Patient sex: F
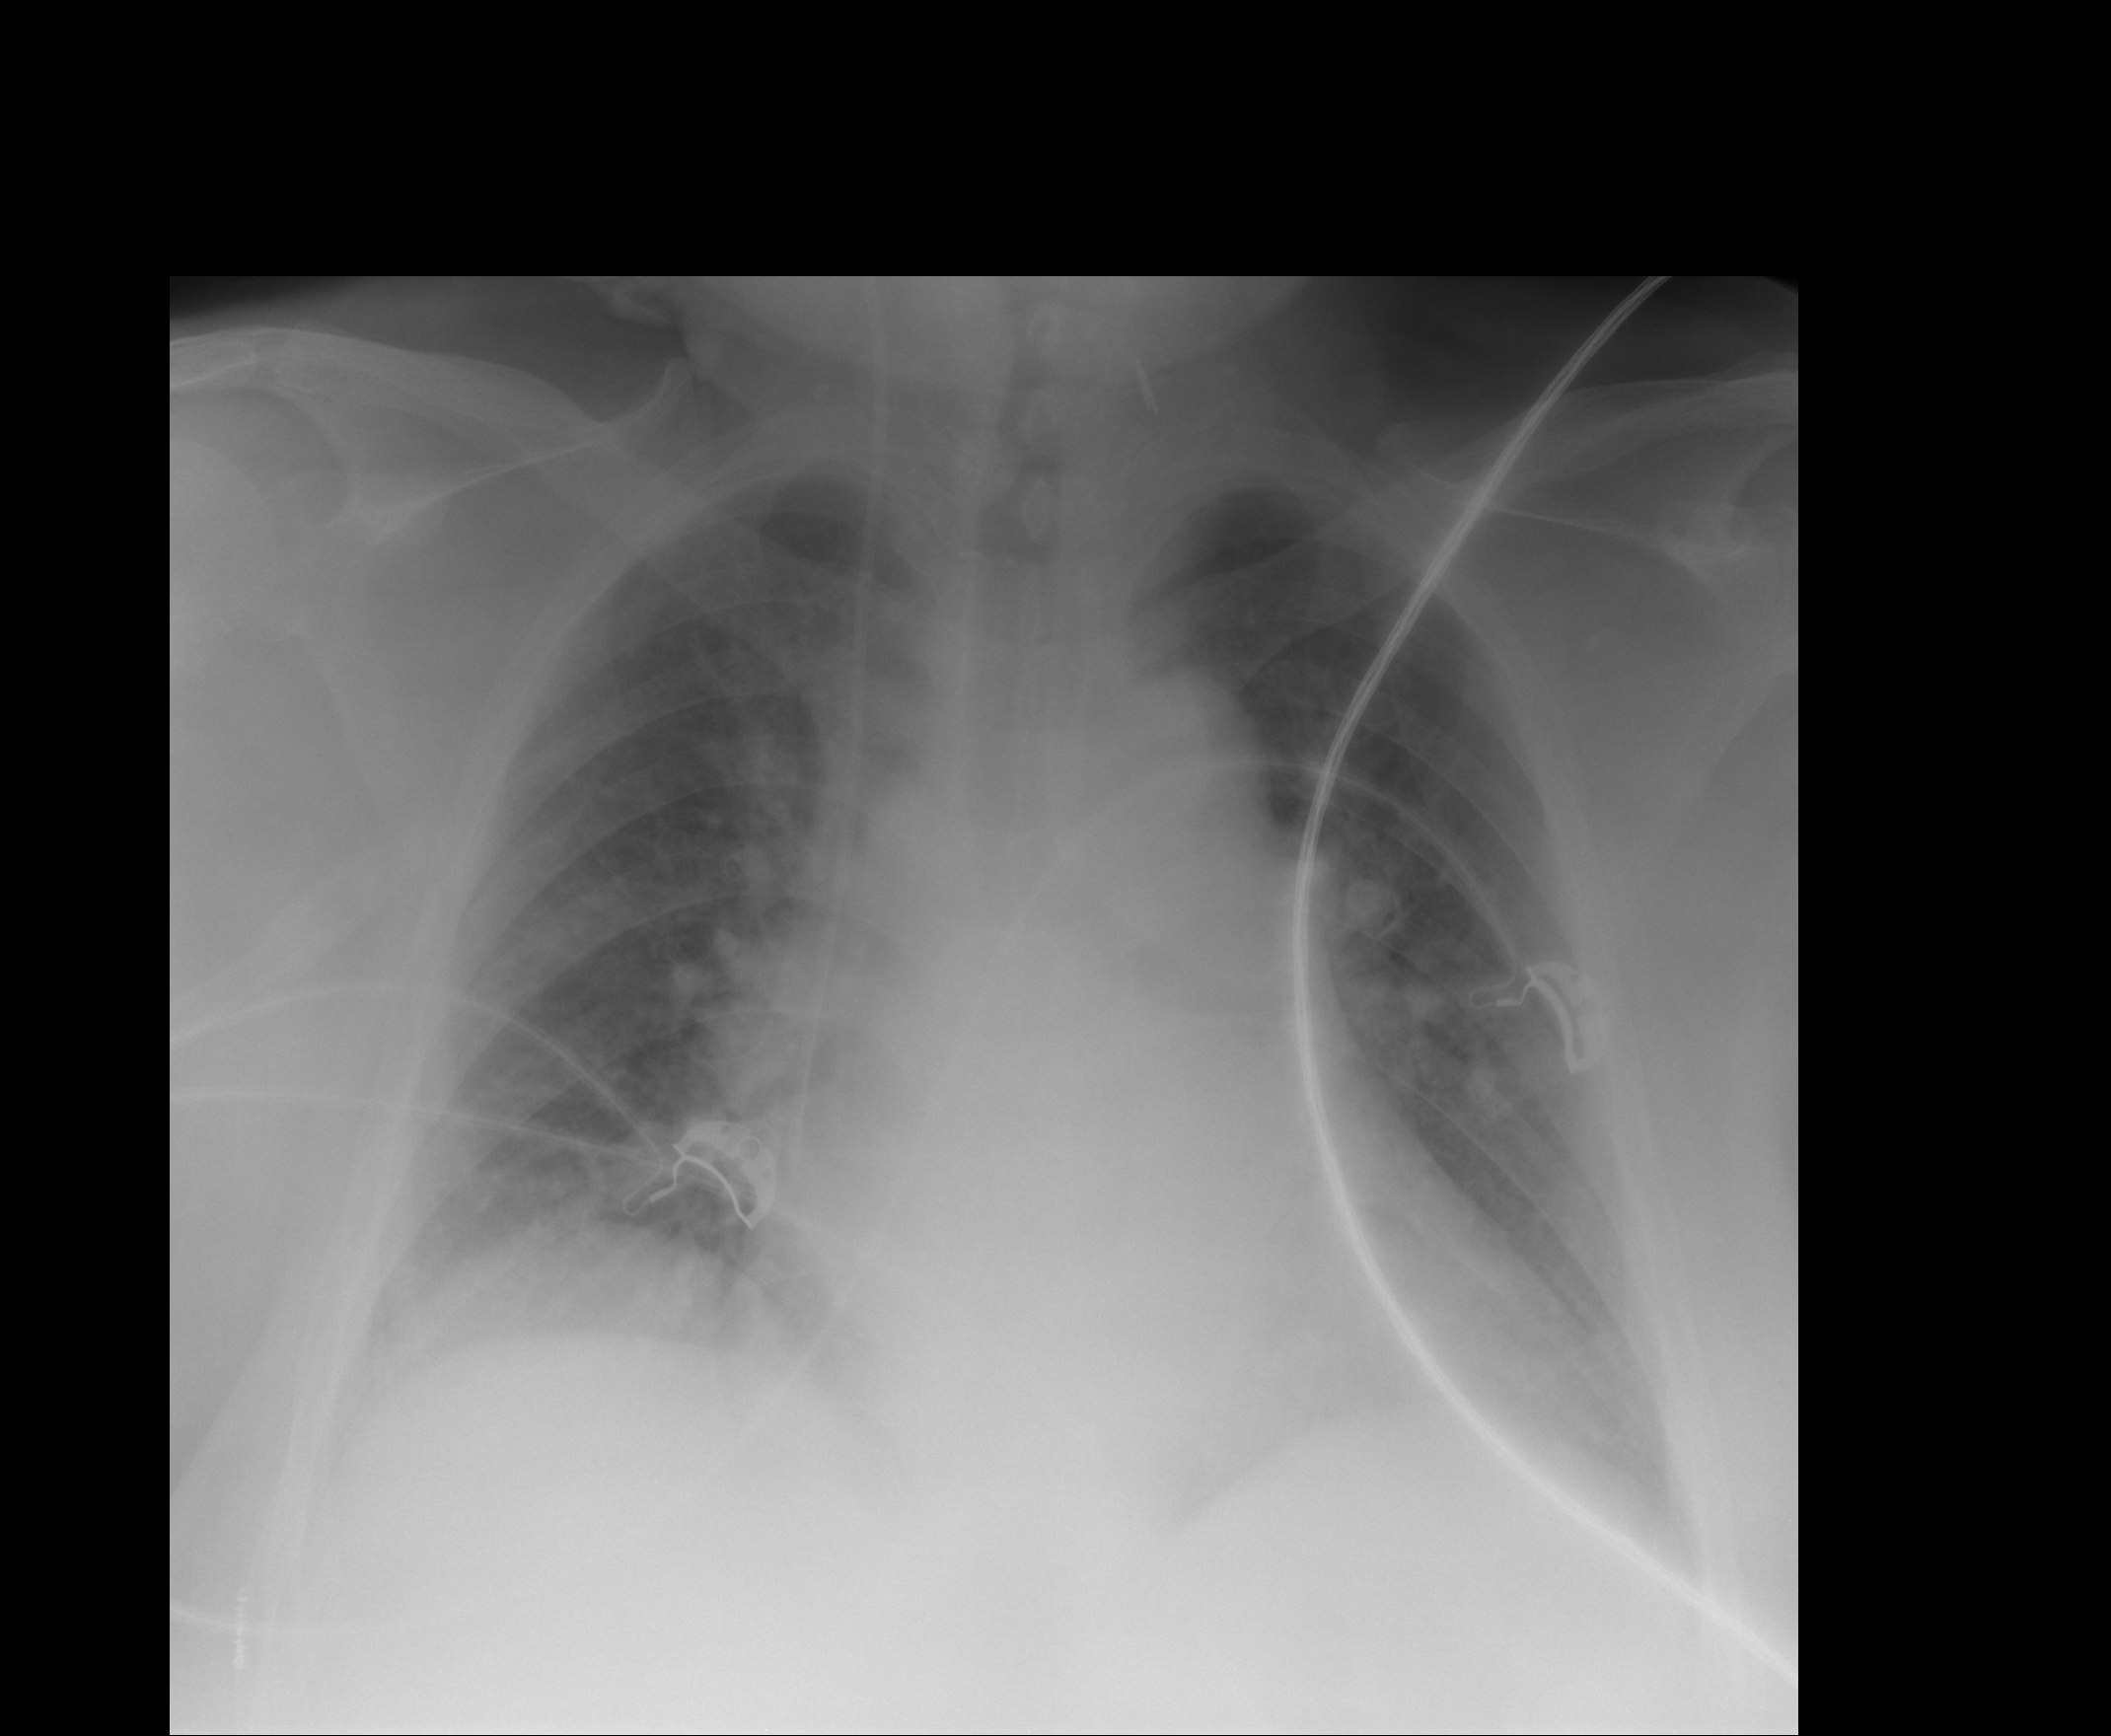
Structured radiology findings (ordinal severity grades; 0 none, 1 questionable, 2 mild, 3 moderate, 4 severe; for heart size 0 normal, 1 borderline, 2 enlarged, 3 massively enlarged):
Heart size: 2
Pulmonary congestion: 2
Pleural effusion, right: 0
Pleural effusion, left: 0
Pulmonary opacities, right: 0
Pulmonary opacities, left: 0
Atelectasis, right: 0
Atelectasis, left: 0